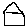
Label: house